Field crop: maize
Growth stage: 2
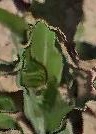
Species: maize